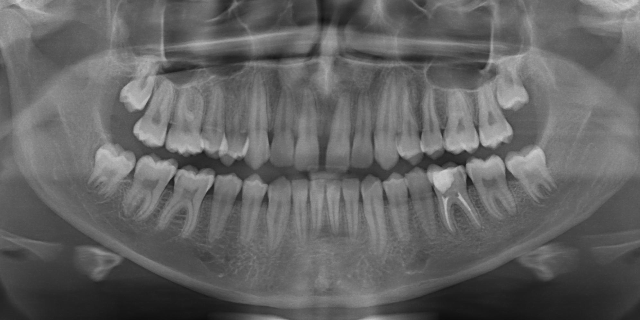
adult